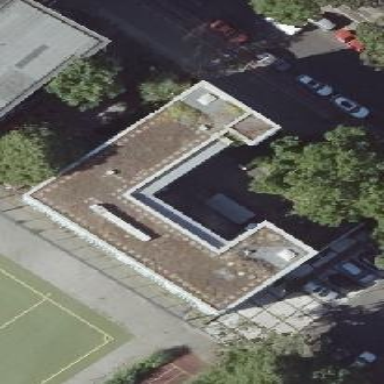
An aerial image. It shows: School building.